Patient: sex M, age 59
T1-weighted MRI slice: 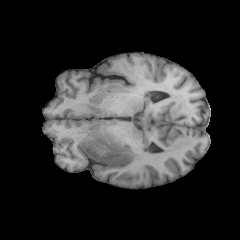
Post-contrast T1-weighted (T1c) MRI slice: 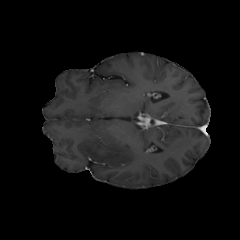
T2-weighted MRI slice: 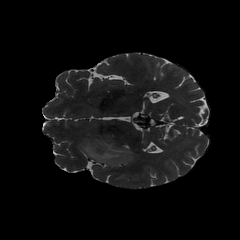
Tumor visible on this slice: yes
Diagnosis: Astrocytoma, IDH-wildtype
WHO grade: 3